Question: I have some problem trying to control touch event propagation within my RecycleView. So I have a RecyclerView populating a set of CardViews imitating a card stack (so they overlap each other with a certain displacement, though they have different elevation value). My current problem is that each card has a button and since relative card displacement is smaller than height of the button it results in the situation that buttons are overlapping and whenever a touch event is dispatched it starts propagating from the bottom of view hierarchy (from children with highest child number).
According to articles I read (<URL>:
'''
@Override
public boolean dispatchTouchEvent(MotionEvent ev) {
View topChild = getChildAt(0);
for (View touchable : topChild.getTouchables()) {
int[] location = new int[2];
touchable.getLocationOnScreen(location);
RectF touchableRect = new RectF(location[0],
location[1],
location[0] + touchable.getWidth(),
location[1] + touchable.getHeight());
if (touchableRect.contains(ev.getRawX(), ev.getRawY())) {
return touchable.dispatchTouchEvent(ev);
}
}
return onTouchEvent(ev);
}
'''
Only DOWN event was delivered to the button within a card (no click event triggered). I will appreciate any advice on the way of reversing touch event propagation order or on delegating of touch event to a specific View. Thank you very much in advance.
EDIT: This is the screenshot of how the example card stack is looking like

Example adapter code:
'''
public class TestAdapter extends RecyclerView.Adapter {
List<Integer> items;
public TestAdapter(List<Integer> items) {
this.items = items;
}
@Override
public RecyclerView.ViewHolder onCreateViewHolder(ViewGroup parent, int viewType) {
View v = LayoutInflater.from(parent.getContext())
.inflate(R.layout.test_layout, parent, false);
return new TestHolder(v);
}
@Override
public void onBindViewHolder(RecyclerView.ViewHolder holder, int position) {
TestHolder currentHolder = (TestHolder) holder;
currentHolder.number.setText(Integer.toString(position));
currentHolder.tv.setTag(position);
currentHolder.tv.setOnClickListener(new View.OnClickListener() {
@Override
public void onClick(View v) {
int pos = (int) v.getTag();
Toast.makeText(v.getContext(), Integer.toString(pos) + "clicked", Toast.LENGTH_SHORT).show();
}
});
}
@Override
public int getItemCount() {
return items.size();
}
private class TestHolder extends RecyclerView.ViewHolder {
private TextView tv;
private TextView number;
public TestHolder(View itemView) {
super(itemView);
tv = (TextView) itemView.findViewById(R.id.click);
number = (TextView) itemView.findViewById(R.id.number);
}
}
}
'''
and an example card layout:
'''
<android.support.v7.widget.CardView xmlns:android="http://schemas.android.com/apk/res/android"
android:orientation="vertical"
android:layout_width="match_parent"
android:layout_height="match_parent">
<RelativeLayout android:layout_width="match_parent"
android:layout_height="match_parent">
<TextView android:layout_width="wrap_content"
android:layout_height="wrap_content"
android:layout_centerInParent="true"
android:layout_margin="16dp"
android:textSize="24sp"
android:id="@+id/number"/>
<TextView android:layout_width="wrap_content"
android:layout_height="64dp"
android:gravity="center"
android:layout_alignParentBottom="true"
android:layout_alignParentLeft="true"
android:layout_margin="16dp"
android:textSize="24sp"
android:text="CLICK ME"
android:id="@+id/click"/>
</RelativeLayout>
</android.support.v7.widget.CardView>
'''
And here is the code that I am using now to solve the problem (this approach I do not like, I want to find better way)
'''
public class PositionAwareCardView extends CardView {
private int mChildPosition;
public PositionAwareCardView(Context context) {
super(context);
}
public PositionAwareCardView(Context context, AttributeSet attrs) {
super(context, attrs);
}
public PositionAwareCardView(Context context, AttributeSet attrs, int defStyleAttr) {
super(context, attrs, defStyleAttr);
}
public void setChildPosition(int pos) {
mChildPosition = pos;
}
@Override
public boolean onInterceptTouchEvent(MotionEvent ev) {
// if it's not the topmost view in view hierarchy then block touch events
return mChildPosition != 0 || super.onInterceptTouchEvent(ev);
}
@Override
public boolean onTouchEvent(MotionEvent event) {
return false;
}
}
'''
EDIT 2: I've forgotten to mention, this problem is present only on pre-Lolipop devices, it seems that starting from Lolipop, ViewGroups also take elevation into consideration while dispatching touch events
EDIT 3: Here is my current child drawing order:
'''
@Override
protected int getChildDrawingOrder(int childCount, int i) {
return childCount - i - 1;
}
'''
EDIT 4: Finally I was able to fix the problem thanks to user random, and <URL>, the solution was extremely simple:
'''
@Override
public boolean dispatchTouchEvent(MotionEvent ev) {
if (!onInterceptTouchEvent(ev)) {
if (getChildCount() > 0) {
final float offsetX = -getChildAt(0).getLeft();
final float offsetY = -getChildAt(0).getTop();
ev.offsetLocation(offsetX, offsetY);
if (getChildAt(0).dispatchTouchEvent(ev)) {
// if touch event is consumed by the child - then just record it's coordinates
x = ev.getRawX();
y = ev.getRawY();
return true;
}
ev.offsetLocation(-offsetX, -offsetY);
}
}
return super.dispatchTouchEvent(ev);
}
'''
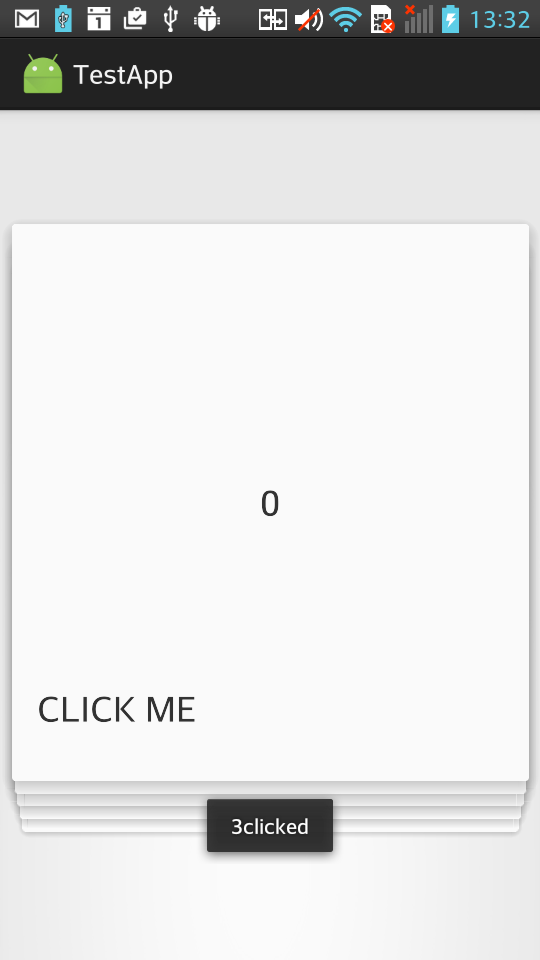
Answer: <URL> uses elevation API on L and before L, it changes the shadow size. 'dispatchTouchEvent' in L respects Z ordering when iterating over children which doesn't happen in pre L.
Looking at the source code:
<URL>
'''
public boolean dispatchTouchEvent(MotionEvent ev) {
final boolean customOrder = isChildrenDrawingOrderEnabled();
for (int i = childrenCount - 1; i >= 0; i--) {
final int childIndex = customOrder ?
getChildDrawingOrder(childrenCount, i) : i;
final View child = children[childIndex];
...
'''
<URL>
'''
public boolean dispatchTouchEvent(MotionEvent ev) {
// Check whether any clickable siblings cover the child
// view and if so keep track of the intersections. Also
// respect Z ordering when iterating over children.
ArrayList<View> orderedList = buildOrderedChildList();
final boolean useCustomOrder = orderedList == null
&& isChildrenDrawingOrderEnabled();
final int childCount = mChildrenCount;
for (int i = childCount - 1; i >= 0; i--) {
final int childIndex = useCustomOrder
? getChildDrawingOrder(childCount, i) : i;
final View sibling = (orderedList == null)
? mChildren[childIndex] : orderedList.get(childIndex);
// We care only about siblings over the child
if (sibling == child) {
break;
}
...
'''
The child drawing order can be overridden with <URL> custom Z values set on Views.
You might want to check <URL> but I think your current fix for the problem is good enough.